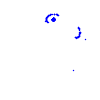
Particle: proton